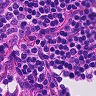
Metastatic tissue present: no